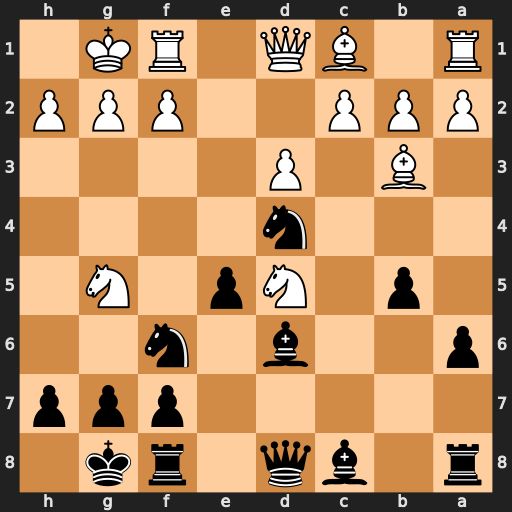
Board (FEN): r1bq1rk1/5ppp/p2b1n2/1p1Np1N1/3n4/1B1P4/PPP2PPP/R1BQ1RK1
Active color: b
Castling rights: -
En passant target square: -
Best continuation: Nxb3 Nxf6+ gxf6 axb3 fxg5